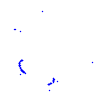
Particle: proton